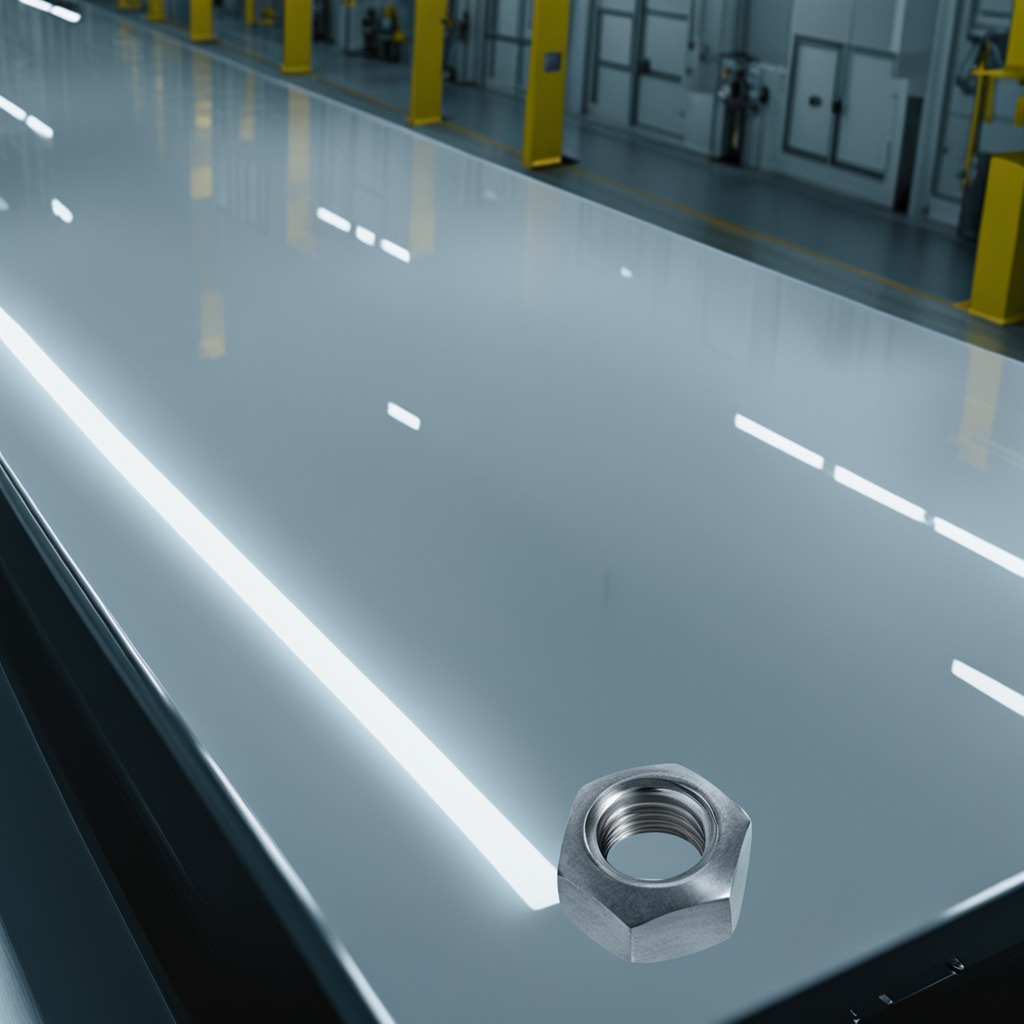
A metal nut lies on the table in a ship maintenance bay industrial lighting.